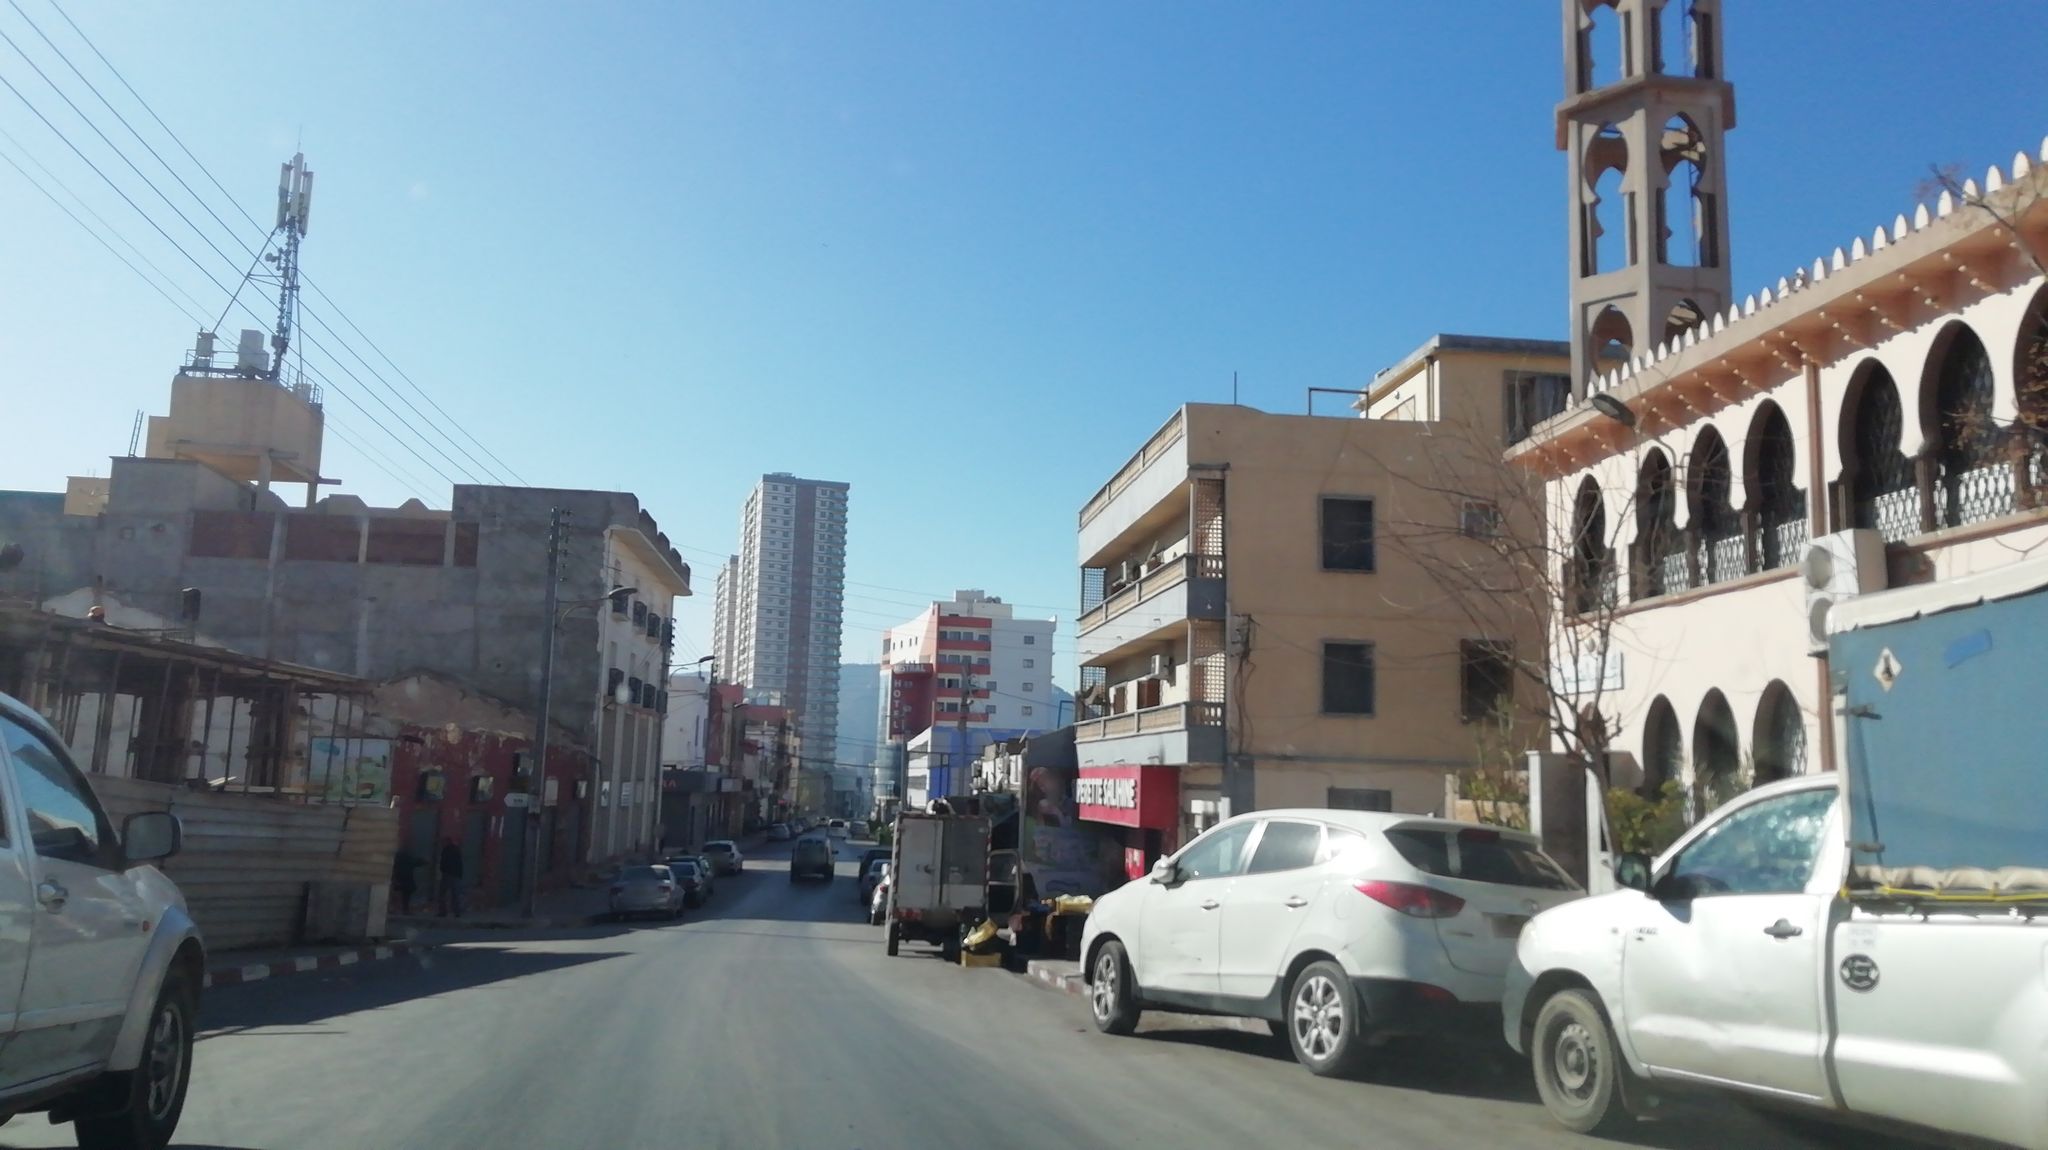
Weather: clear
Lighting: day
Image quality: good
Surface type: driving surface
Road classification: secondary, secondary_link
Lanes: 2.0
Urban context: urban centre
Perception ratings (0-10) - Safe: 8.57, Lively: 9.28, Beautiful: 5.42, Boring: 2.06, Depressing: 8.58, Wealthy: 6.89